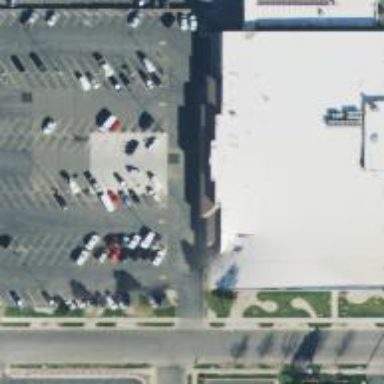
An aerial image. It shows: Supermarket.